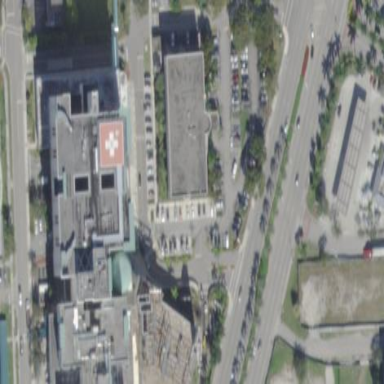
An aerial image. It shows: Hospital providing healthcare services.